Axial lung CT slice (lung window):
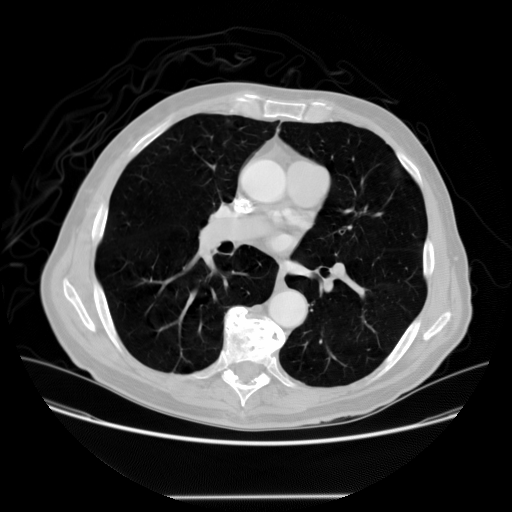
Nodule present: no